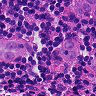
Metastatic tissue present: yes